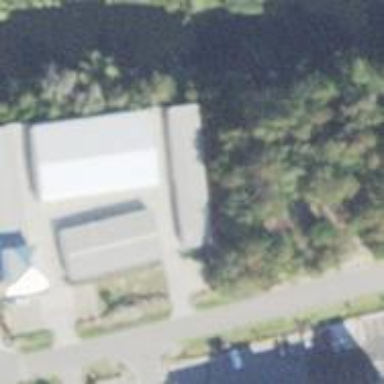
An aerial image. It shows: Storage rental shop.